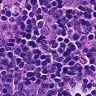
Metastatic tissue present: yes